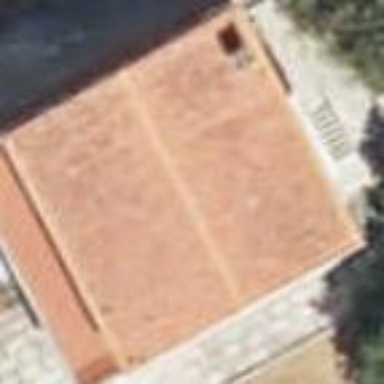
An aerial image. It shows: Simple and straightforward house.